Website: lowes
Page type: review-order
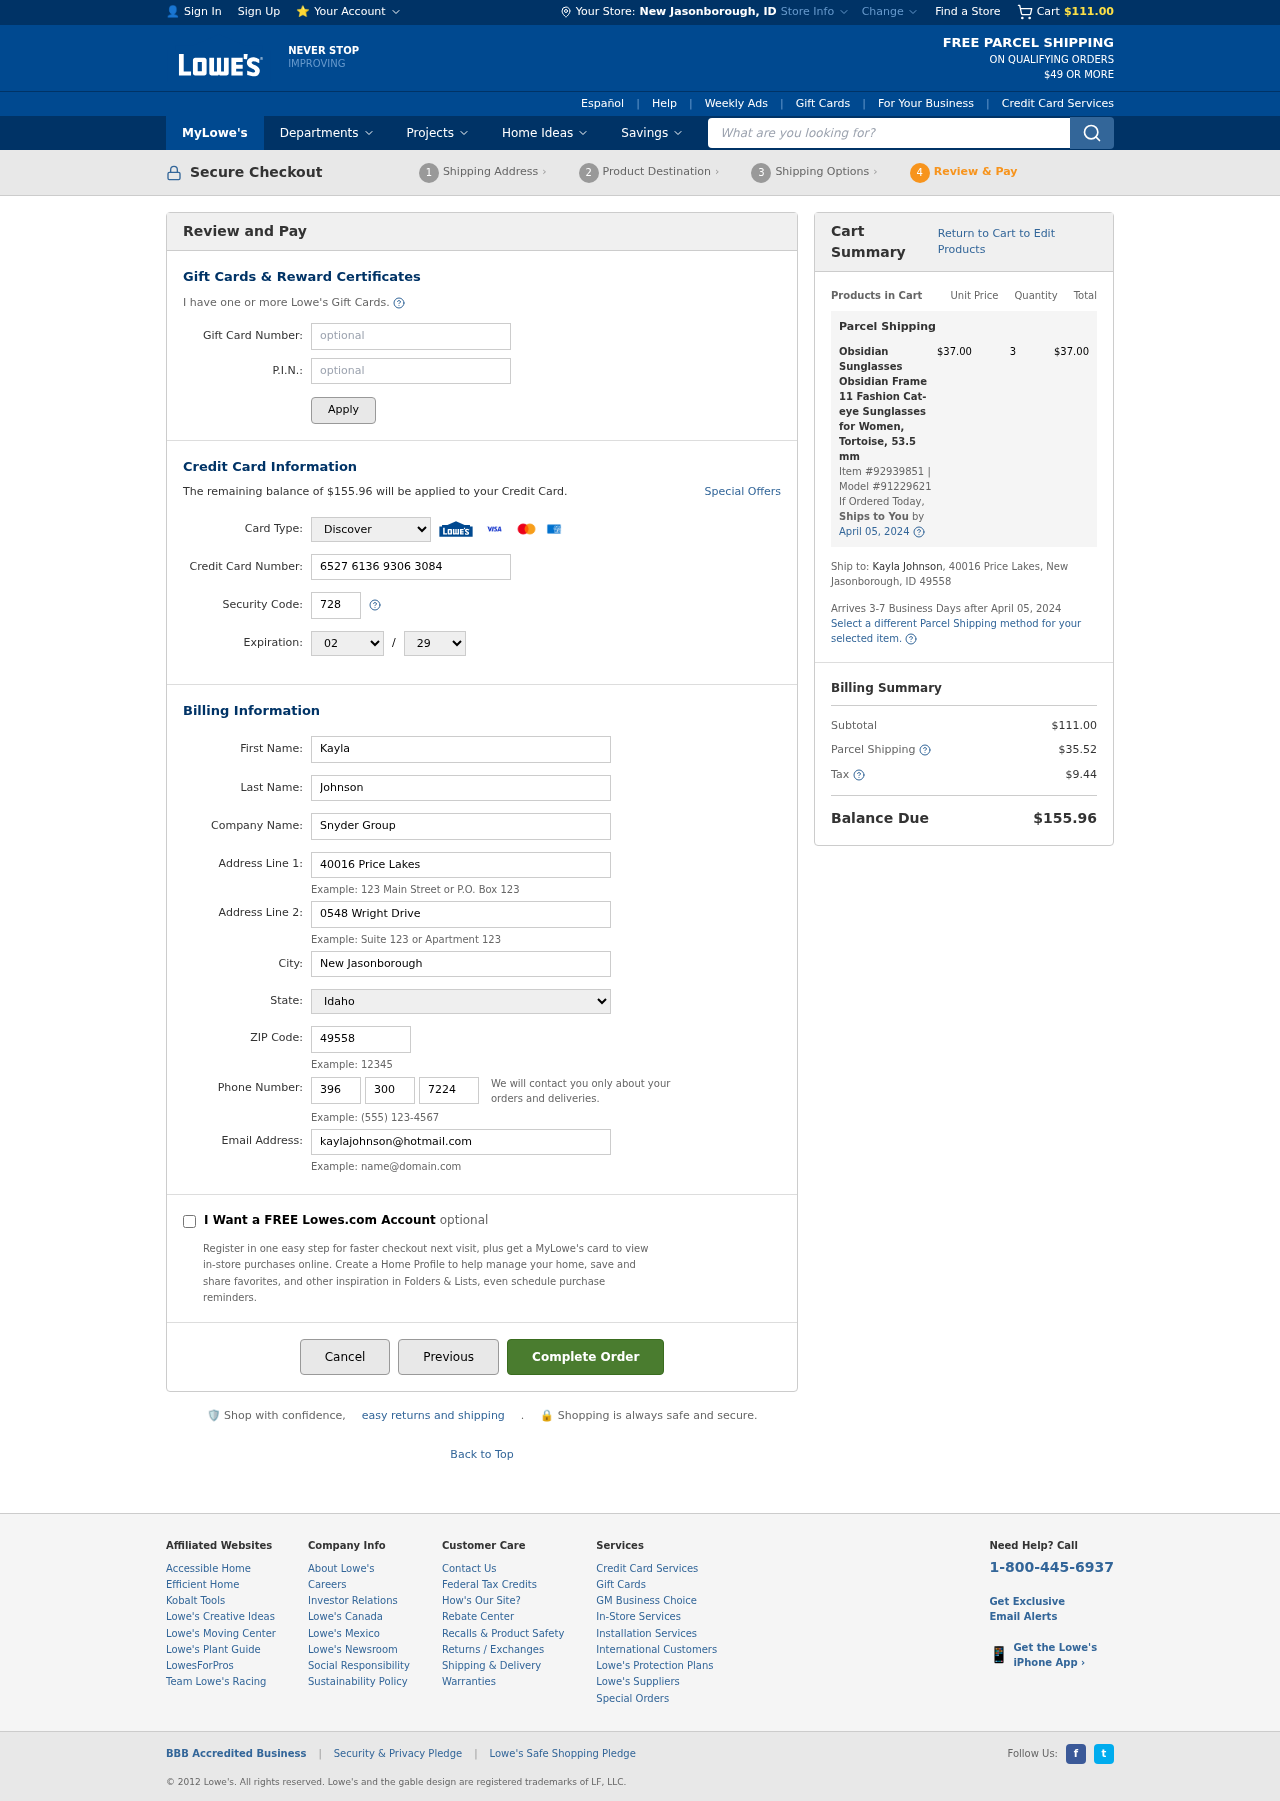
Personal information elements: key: PII_CARD_CVV
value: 728
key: PII_CARD_EXPIRY_MONTH
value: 02
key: PII_CARD_EXPIRY_YEAR
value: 29
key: PII_CARD_NUMBER
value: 6527 6136 9306 3084
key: PII_CARD_TYPE
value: Discover
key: PII_CITY
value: New Jasonborough
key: PII_CITY_STATE
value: New Jasonborough, ID
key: PII_COMPANY
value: Snyder Group
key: PII_EMAIL
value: kaylajohnson@hotmail.com
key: PII_FIRSTNAME
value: Kayla
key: PII_LASTNAME
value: Johnson
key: PII_PHONE_AREA
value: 396
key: PII_PHONE_PREFIX
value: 300
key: PII_PHONE_SUFFIX
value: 7224
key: PII_POSTCODE
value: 49558
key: PII_STATE
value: Idaho
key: PII_STREET
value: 40016 Price Lakes
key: PII_STREET2
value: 40016 Price Lakes
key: PII_STREET2
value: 0548 Wright Drive
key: PII_FULLNAME2
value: Kayla Johnson
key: PII_CITY_STATE_ZIP2
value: New Jasonborough, ID 49558
Product elements: key: PRODUCT1_NAME
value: Obsidian Sunglasses Obsidian Frame 11 Fashion Cat-eye Sunglasses for Women, Tortoise, 53.5 mm
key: PRODUCT1_PRICE
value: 37
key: PRODUCT1_QUANTITY
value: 3
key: PRODUCT1_ITEM_NUMBER
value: Item #92939851
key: PRODUCT1_MODEL_NUMBER
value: Model #91229621
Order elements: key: ORDER_SUBTOTAL
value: $111.00
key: ORDER_BALANCE_DUE
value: $155.96
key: ORDER_SHIPPING_DATE
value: April 05, 2024
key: ORDER_ITEM_TOTAL
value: $37.00
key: ORDER_SHIPPING_DATE2
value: April 05, 2024
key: ORDER_SHIPPING_COST
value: $35.52
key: ORDER_TAX
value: $9.44
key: ORDER_TOTAL
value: $155.96
Search elements: key: HEADER_SEARCH
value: What are you looking for?